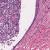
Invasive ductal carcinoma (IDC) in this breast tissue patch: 1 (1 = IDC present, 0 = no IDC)